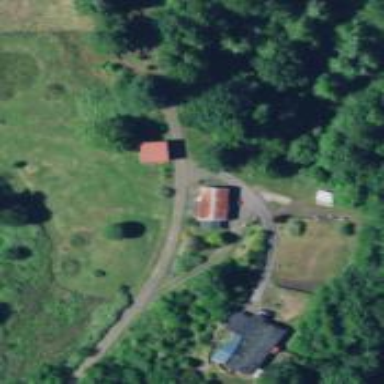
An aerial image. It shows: Driveway.